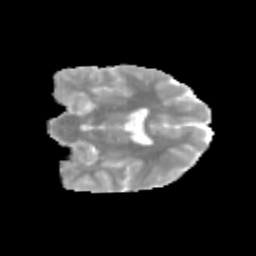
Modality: MD
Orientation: coronal
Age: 13
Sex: male
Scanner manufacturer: siemens
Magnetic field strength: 3 T
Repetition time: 3.8 s
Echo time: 0.07 s